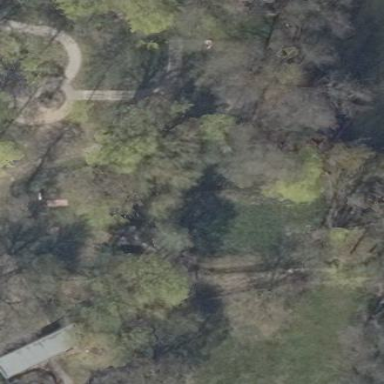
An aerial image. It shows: Lovely park for leisure and relaxation.